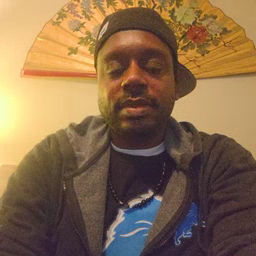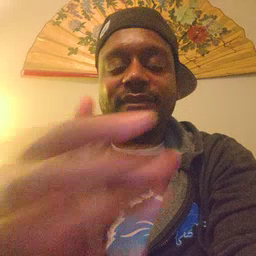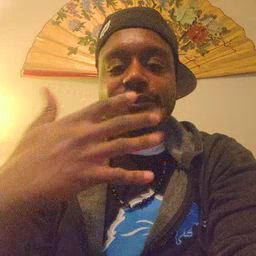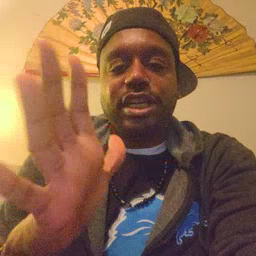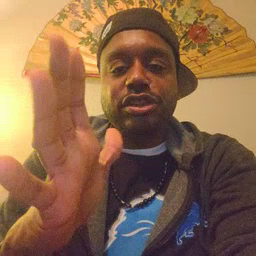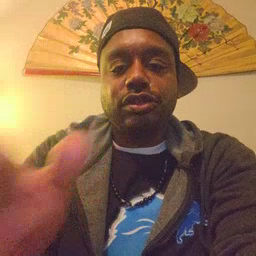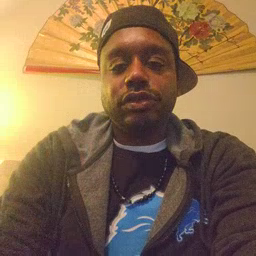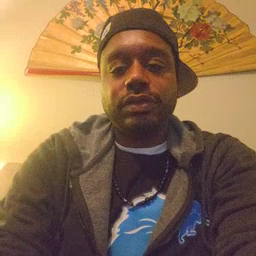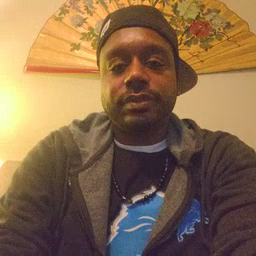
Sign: finish